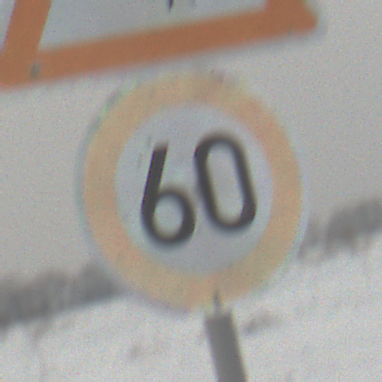
Verkehrszeichen: Geschwindigkeit60
Zusatzzeichen oben: KurveLinks
Umgebung: Outdoor, Nature
Tageszeit: MorningAfternoon
Wetter: Overcast
Licht: Natural
Jahreszeit: Winter
Kontrast: LowContrast